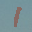
Label: 1